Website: home-depot
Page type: account-selection
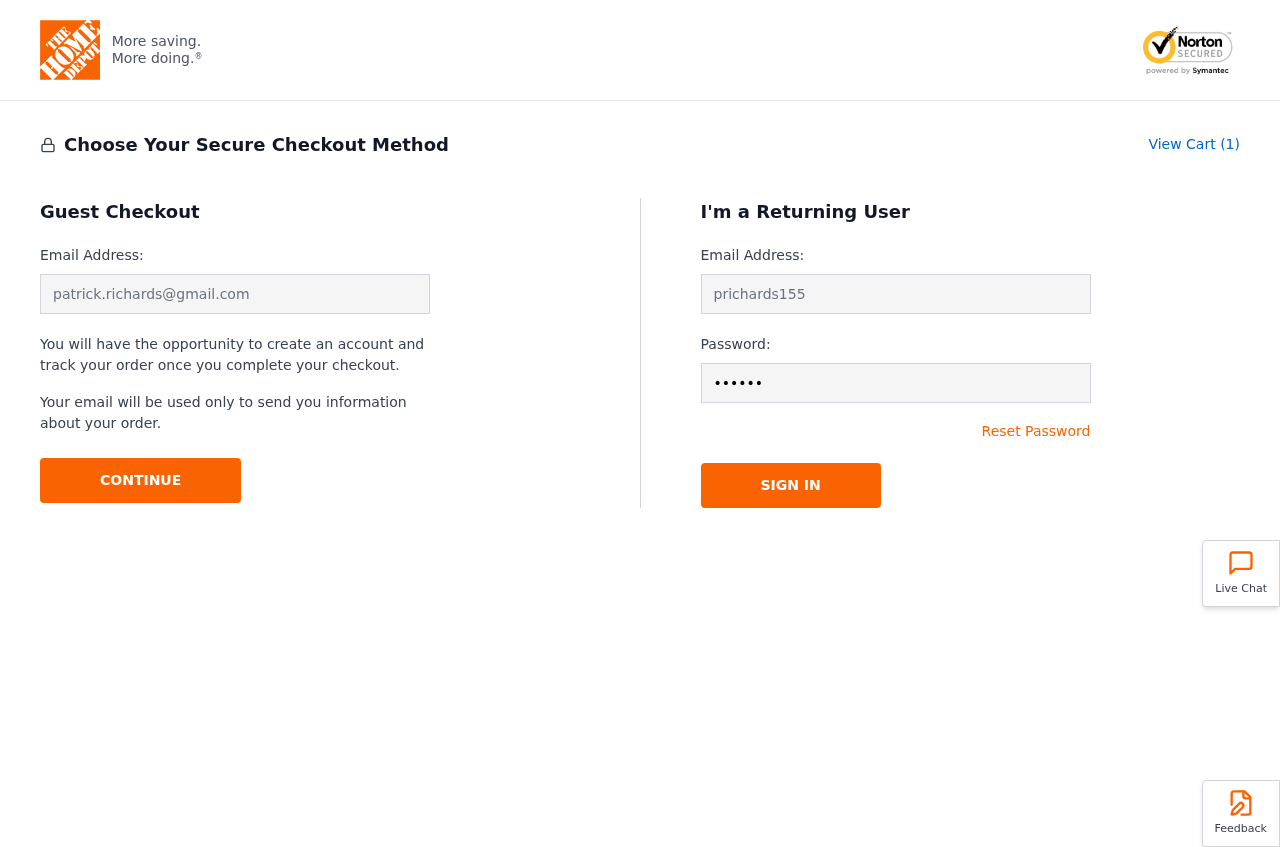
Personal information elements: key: PII_EMAIL
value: patrick.richards@gmail.com
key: PII_LOGIN_USERNAME
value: prichards155
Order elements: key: ORDER_NUM_ITEMS
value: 1